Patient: sex M, age 69
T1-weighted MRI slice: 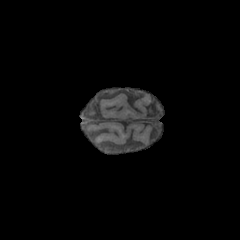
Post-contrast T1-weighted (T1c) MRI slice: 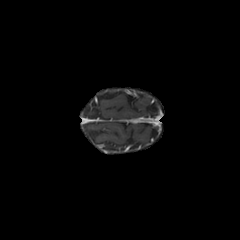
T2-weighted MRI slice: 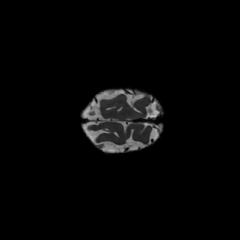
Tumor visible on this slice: no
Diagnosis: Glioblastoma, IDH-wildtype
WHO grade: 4